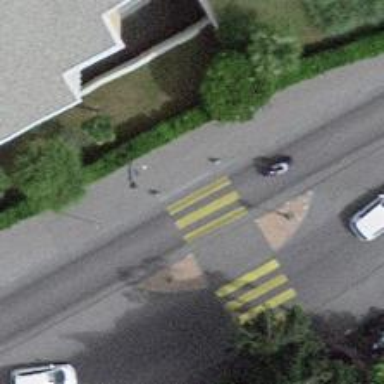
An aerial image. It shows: Uncontrolled zebra crossing with central island.